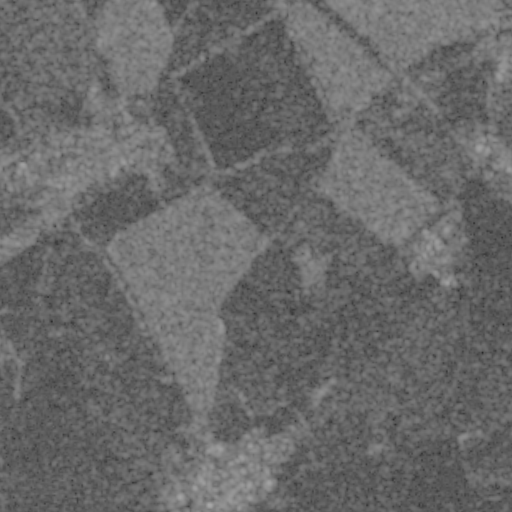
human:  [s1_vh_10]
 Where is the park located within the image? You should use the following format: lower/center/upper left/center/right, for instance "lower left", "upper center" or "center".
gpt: The park is located in the lower center of the image.
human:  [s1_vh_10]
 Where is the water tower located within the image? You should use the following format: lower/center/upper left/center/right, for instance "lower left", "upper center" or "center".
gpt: The water tower is located in the lower right of the image.
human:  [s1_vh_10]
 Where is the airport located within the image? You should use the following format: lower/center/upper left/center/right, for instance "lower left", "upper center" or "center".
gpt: There is no airport in the image.

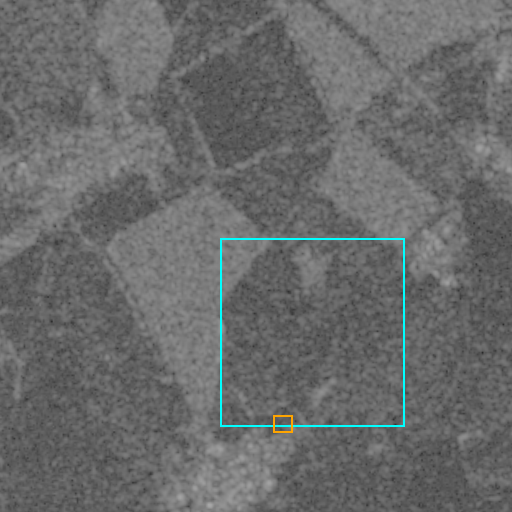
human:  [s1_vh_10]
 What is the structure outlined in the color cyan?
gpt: The structure outlined in cyan is a crop field.
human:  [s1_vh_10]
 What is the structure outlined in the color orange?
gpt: The structure outlined in orange is a park.
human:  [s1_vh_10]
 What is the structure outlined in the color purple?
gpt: There is no purple outline.